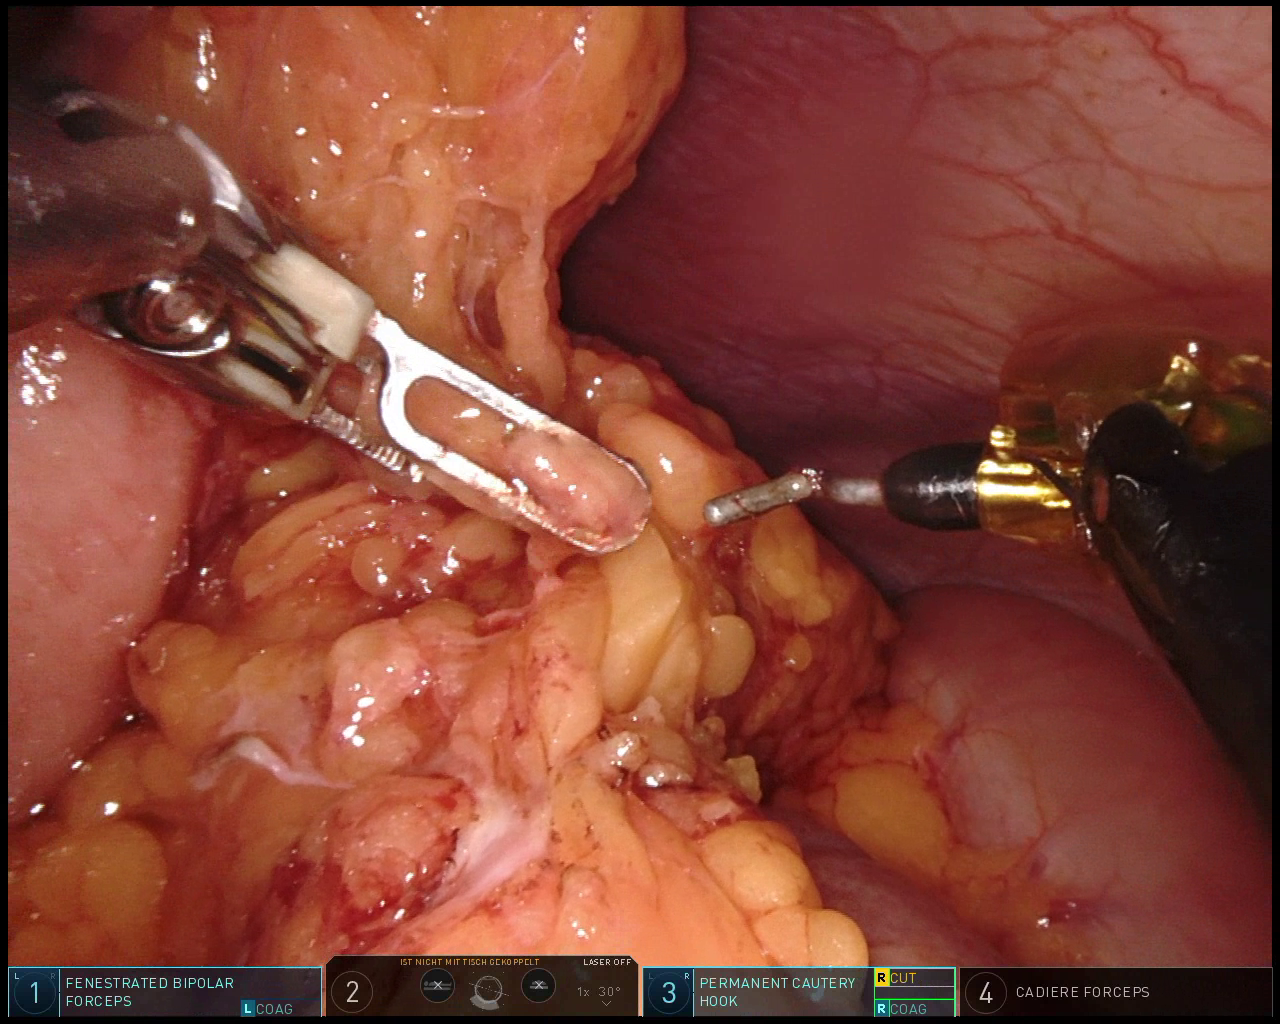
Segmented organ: stomach
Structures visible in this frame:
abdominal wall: yes
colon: yes
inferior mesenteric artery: no
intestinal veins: no
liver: no
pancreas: no
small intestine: no
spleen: no
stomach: yes
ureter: no
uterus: no
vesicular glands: no